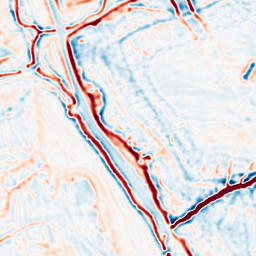
Category: multiscale
Decomposition family: log
Decomposition parameters: sigma: 2
Upsampling method: quintic
Upsampling parameters: scale: 4
Upsampling scale: 4